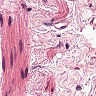
Metastatic tissue present: no